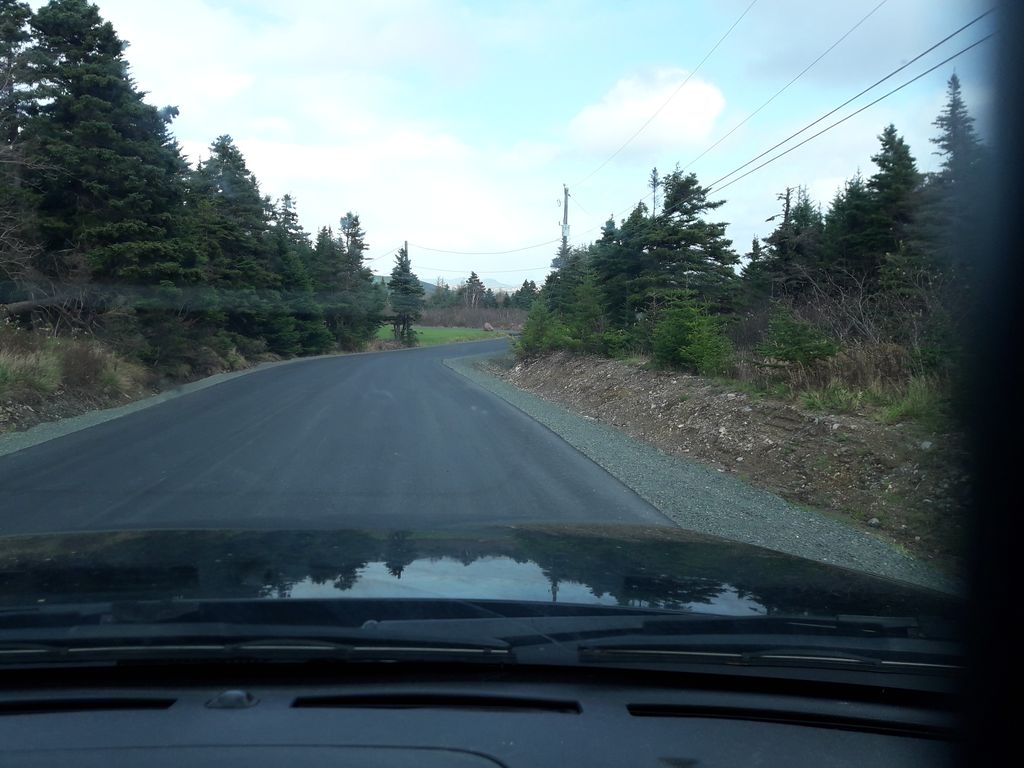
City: st_johns